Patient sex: F
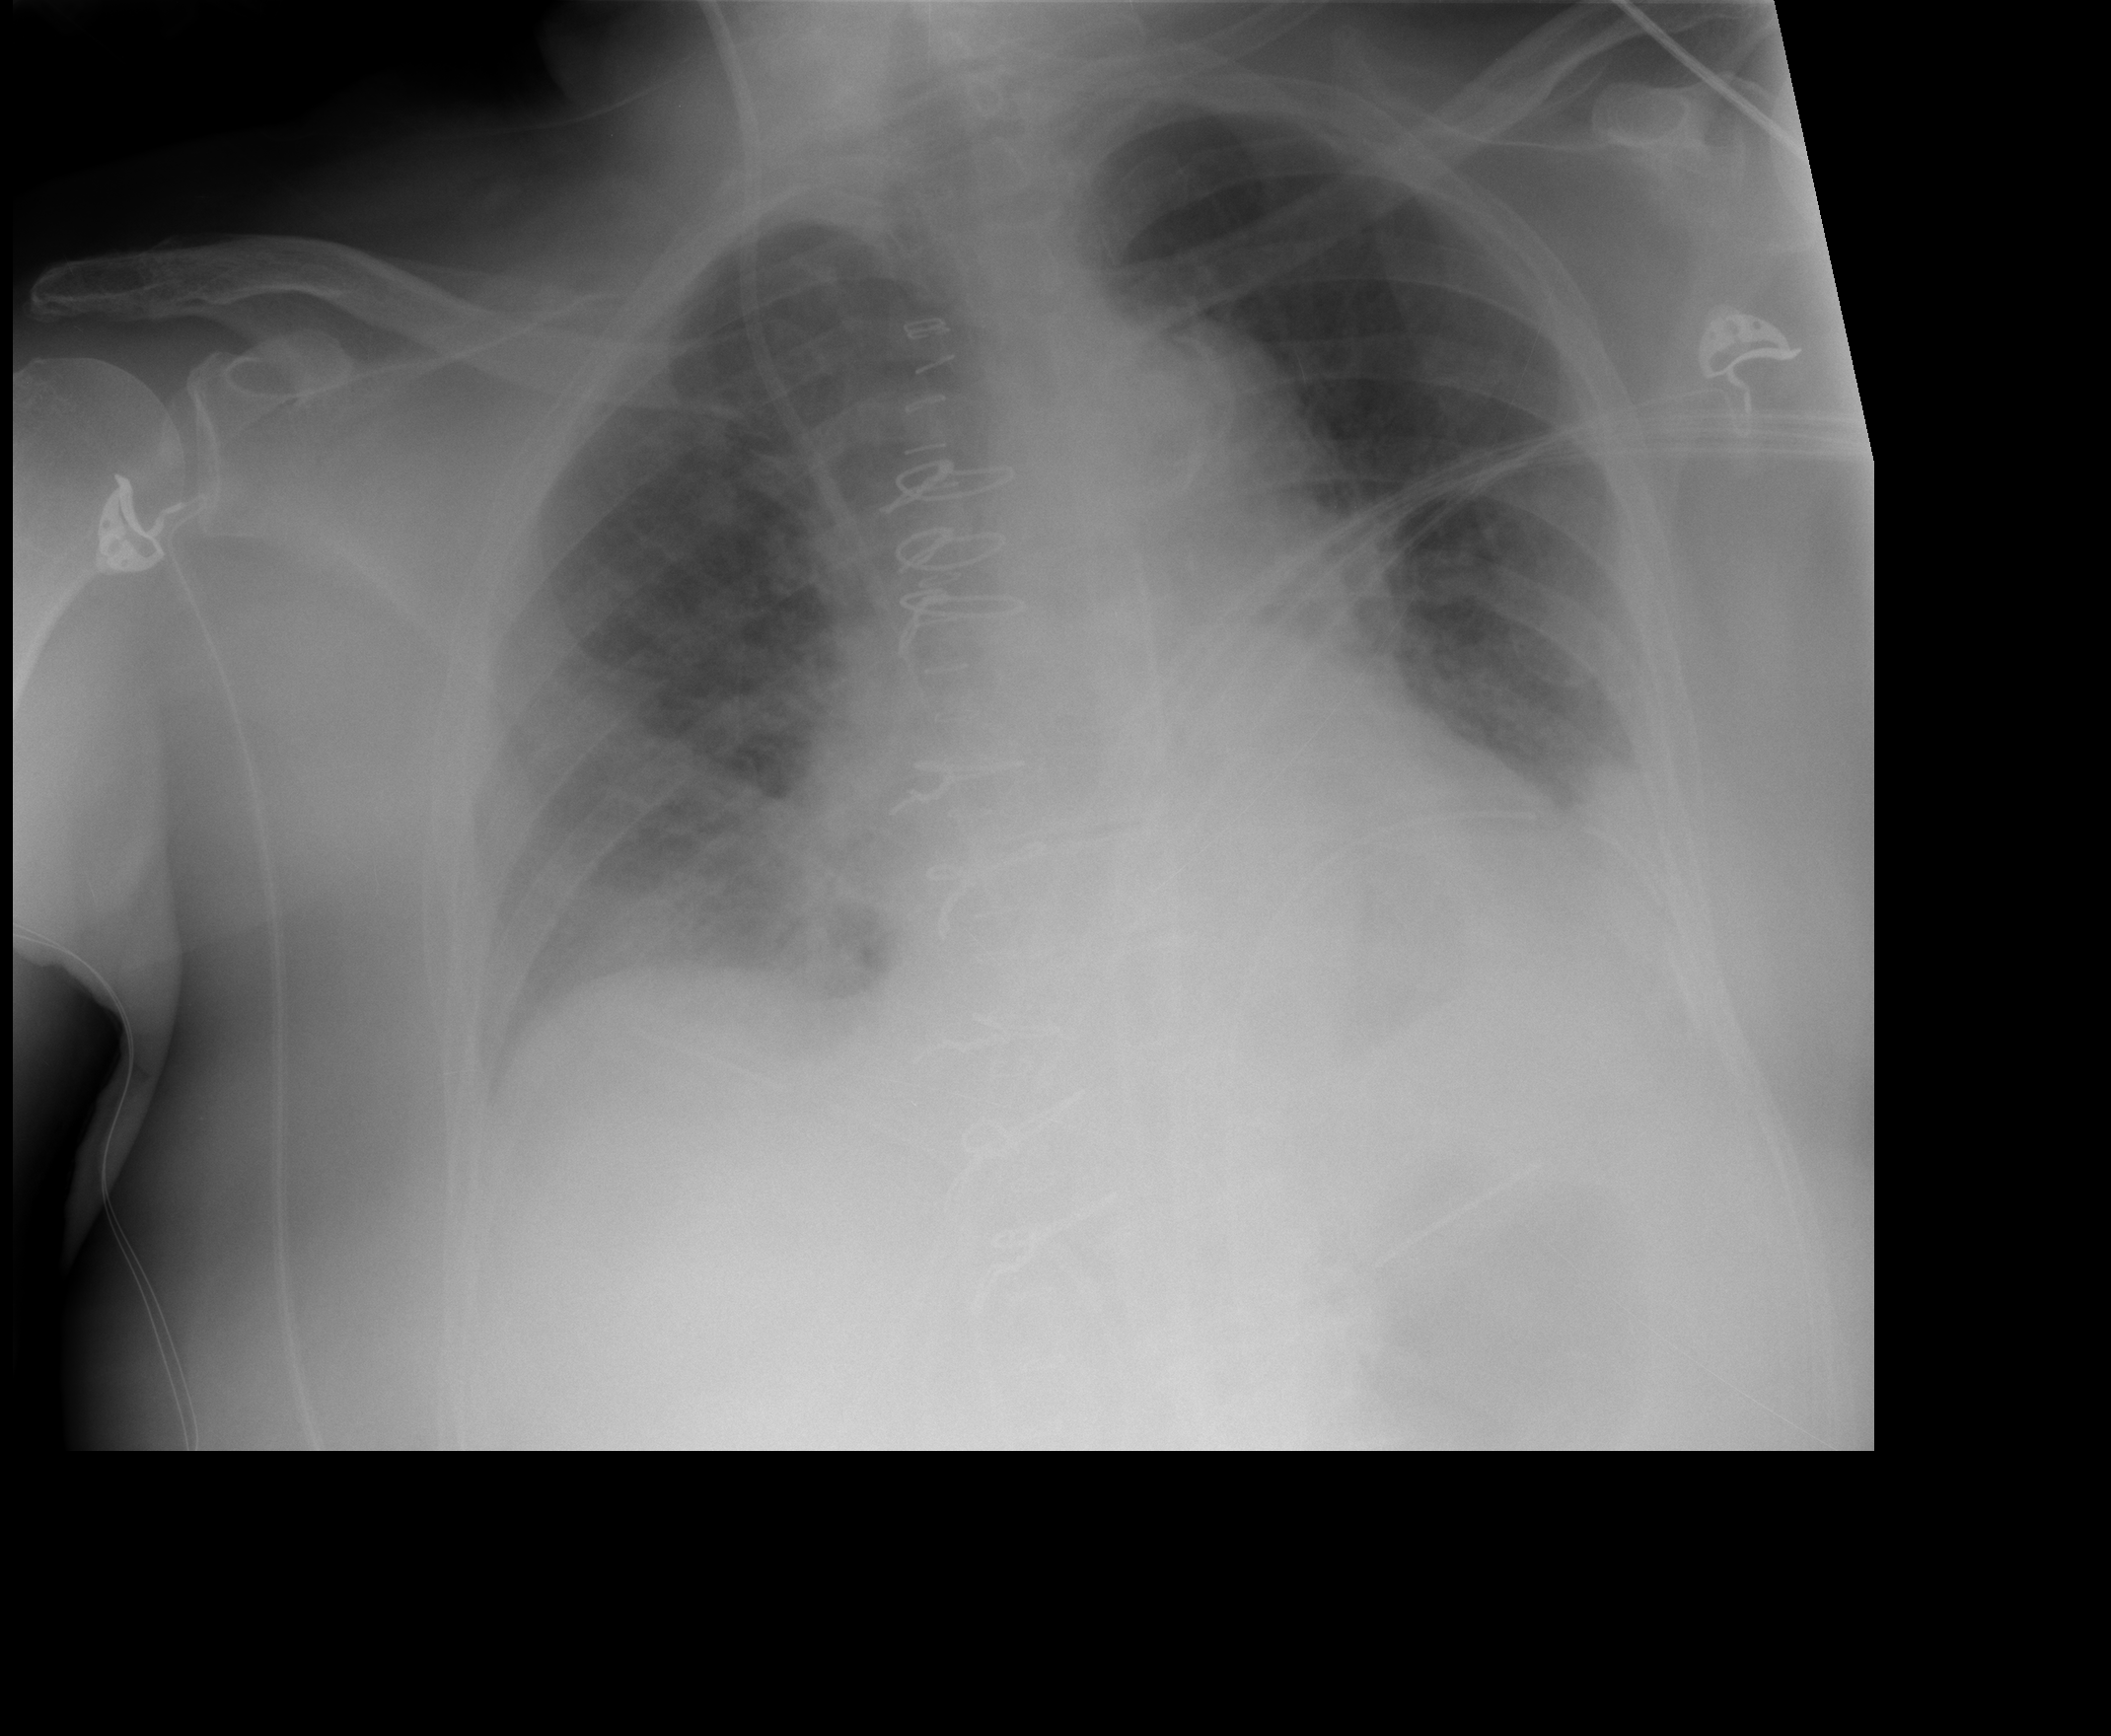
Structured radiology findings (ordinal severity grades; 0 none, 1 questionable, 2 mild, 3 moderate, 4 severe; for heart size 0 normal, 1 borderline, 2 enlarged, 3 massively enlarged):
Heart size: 1
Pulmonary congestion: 2
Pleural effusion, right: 2
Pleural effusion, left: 2
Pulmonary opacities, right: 1
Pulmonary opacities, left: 1
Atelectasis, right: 3
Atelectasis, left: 2